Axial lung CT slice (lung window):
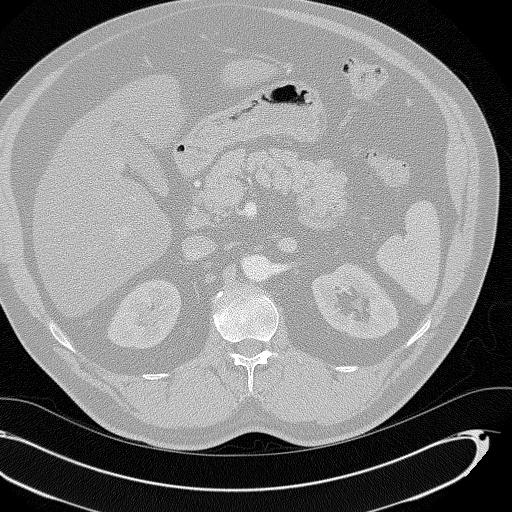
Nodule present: no